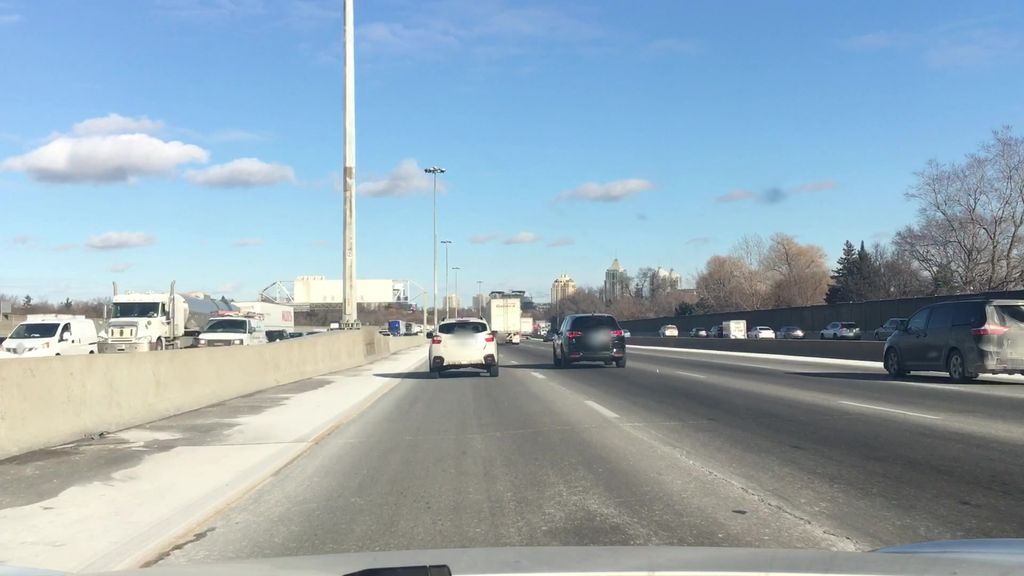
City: toronto